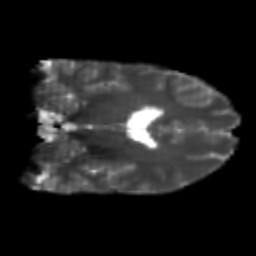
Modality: T2w
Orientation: coronal
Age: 22
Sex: male
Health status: healthy
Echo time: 0.074 s